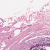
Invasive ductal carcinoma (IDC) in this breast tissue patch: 0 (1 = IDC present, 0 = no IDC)